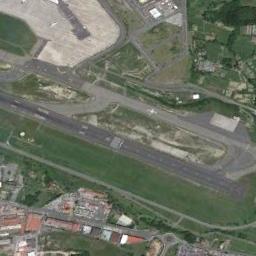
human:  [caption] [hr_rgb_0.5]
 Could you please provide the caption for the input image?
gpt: The airport is bordered by a large lawn .

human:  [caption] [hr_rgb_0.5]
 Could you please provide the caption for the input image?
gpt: An airport with two parallel runways and an open area on the lawn and some buildings beside .

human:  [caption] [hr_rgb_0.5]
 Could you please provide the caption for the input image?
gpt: There is an airport in the field with some runways next to many houses .

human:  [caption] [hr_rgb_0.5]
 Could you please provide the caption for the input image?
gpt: A complex airport with many runways and buildings built on a huge lawn surrounded by a residential area .

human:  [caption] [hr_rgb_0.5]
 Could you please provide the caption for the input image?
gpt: The airport is surrounded by grass .